Question: I am stepping through code in a 'UITextField', but I don't see where it shows what the text currently is (it should be '@"hi"'). Where would I find this value?

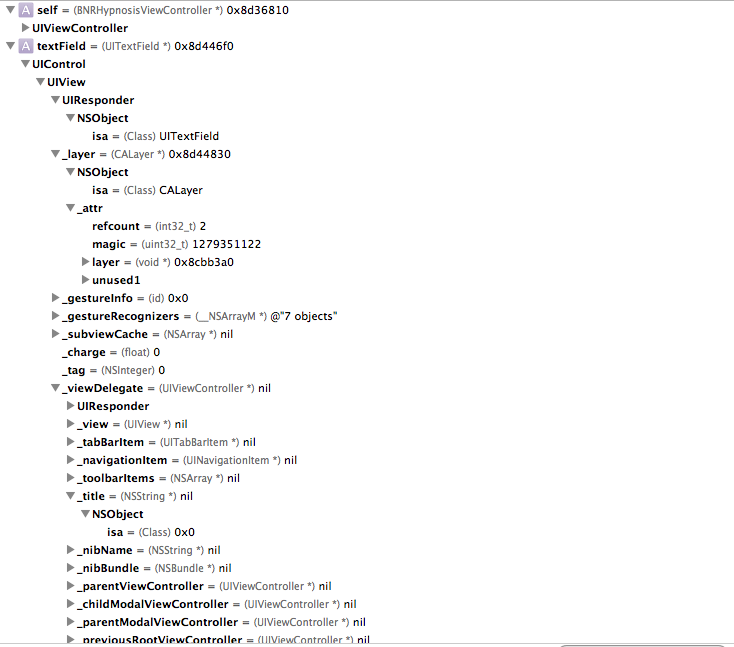
Answer: try this: (in console where debug messages are)
Type this: po textField.text